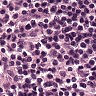
Metastatic tissue present: no